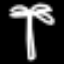
Label: palm tree